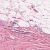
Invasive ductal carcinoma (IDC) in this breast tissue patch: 0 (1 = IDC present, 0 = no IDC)